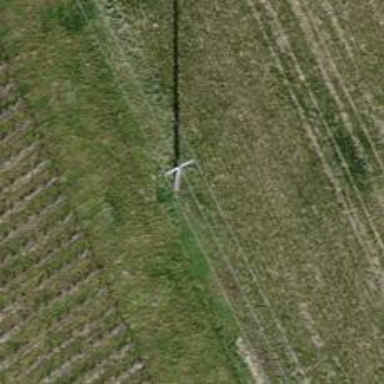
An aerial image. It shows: Minor power line with three cables.